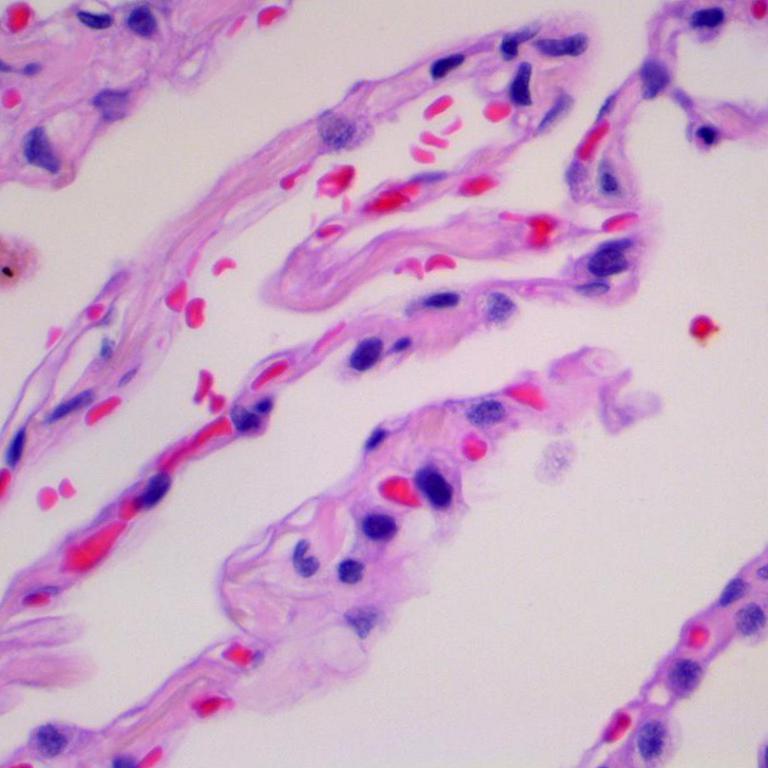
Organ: lung
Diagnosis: benign